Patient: sex M, age 47
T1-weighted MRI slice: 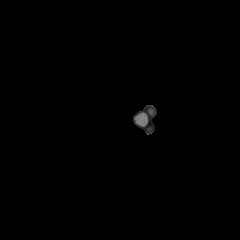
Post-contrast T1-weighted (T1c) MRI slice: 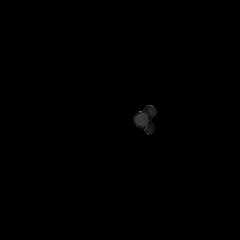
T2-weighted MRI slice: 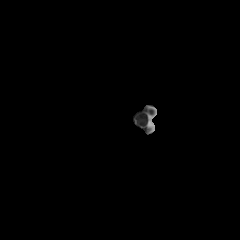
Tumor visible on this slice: no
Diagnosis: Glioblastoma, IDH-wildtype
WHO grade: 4